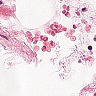
Metastatic tissue present: no